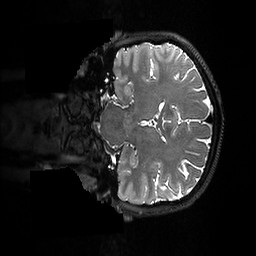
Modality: T2w
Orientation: coronal
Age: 28
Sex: female
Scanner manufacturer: ge
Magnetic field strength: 3 T
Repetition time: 3.202 s
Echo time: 0.06596 s